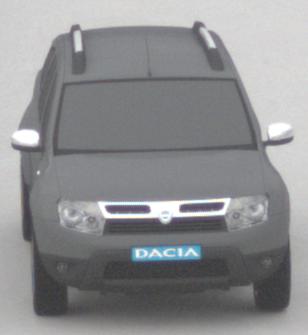
Make: Dacia
Model: Duster dCi 110 FAP
Detailed model: Duster (I)
Model produced from: 2010/06
Model produced until: 2013/11
Doors: 5
Color: gray
Road condition: dry road
Daytime: morning or afternoon
Contrast: low contrast